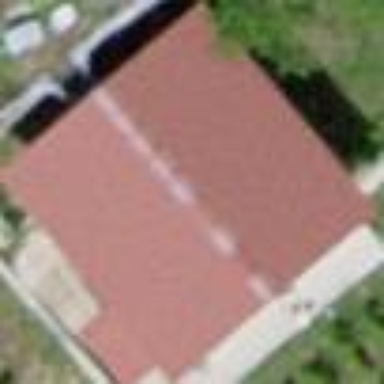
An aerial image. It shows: Barn.